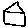
Label: house